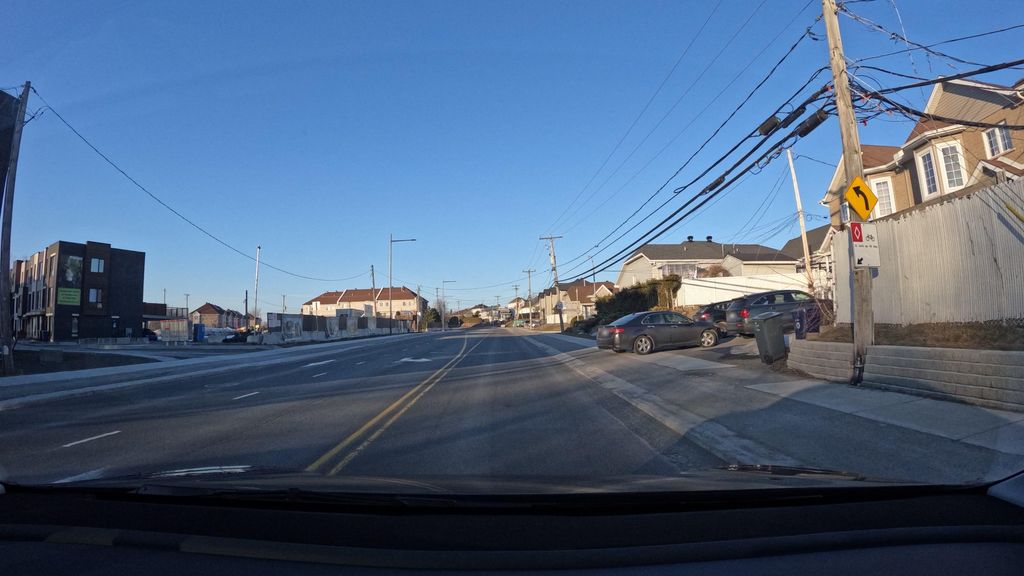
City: montreal